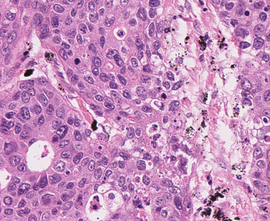
Tumor epithelial tissue: yes
Tumor-associated stroma tissue: yes
Normal tissue: no